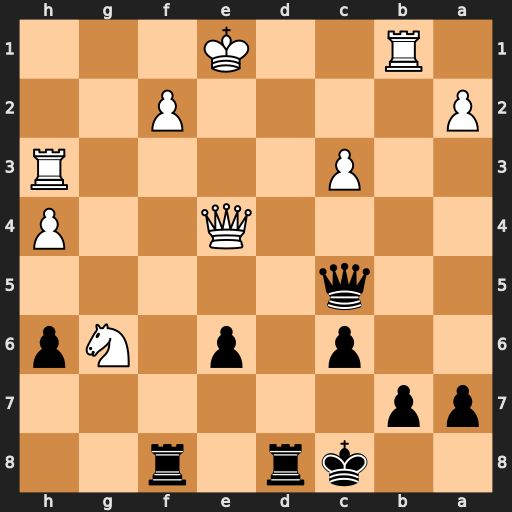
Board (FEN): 2kr1r2/pp6/2p1p1Np/2q5/4Q2P/2P4R/P4P2/1R2K3
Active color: b
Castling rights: -
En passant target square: -
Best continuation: Qxf2#